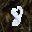
Label: 8